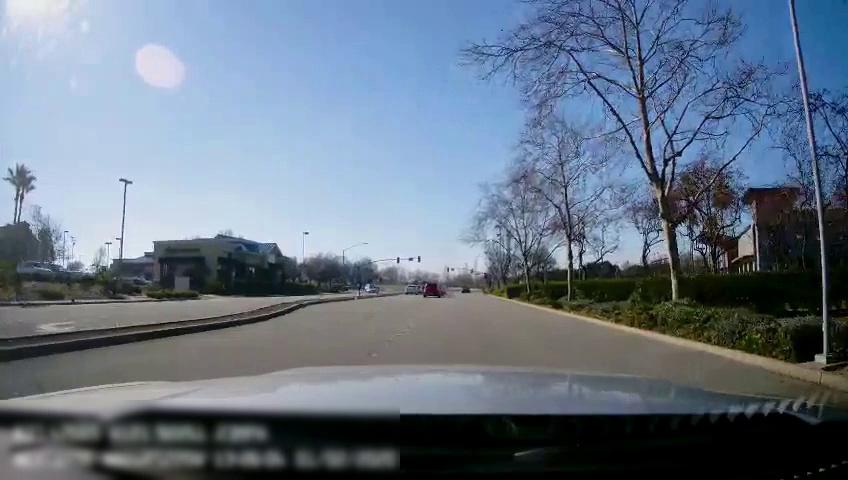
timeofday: Day
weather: Sunny
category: Drivable Space
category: Drivable Space
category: Vehicles | Car
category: Vehicles | Car
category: Vehicles | Car